Aerial crown-view tile of a tropical tree (Barro Colorado Island, Panama), acquired 20240611:
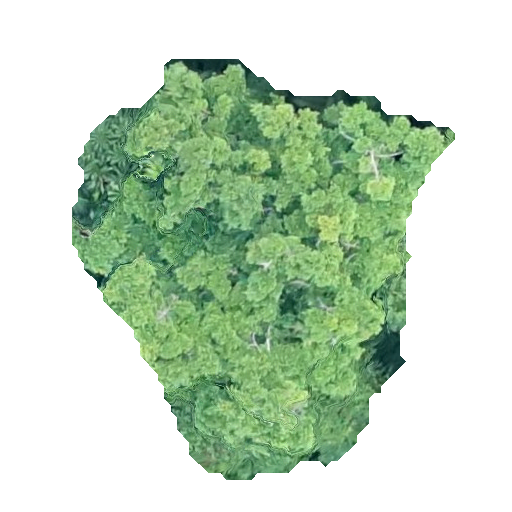
Species: Brosimum alicastrum
GBIF accepted scientific name: Brosimum alicastrum
Crown area: 167.422 m²